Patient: sex M, age 71
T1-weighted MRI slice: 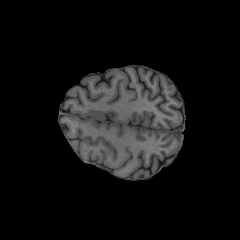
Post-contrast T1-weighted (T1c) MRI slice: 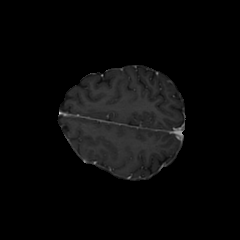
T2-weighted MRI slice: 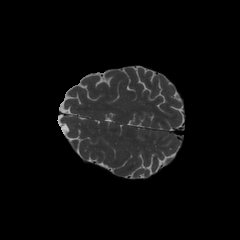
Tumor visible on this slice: no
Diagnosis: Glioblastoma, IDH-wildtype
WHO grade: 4